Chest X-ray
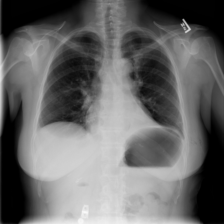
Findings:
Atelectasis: positive
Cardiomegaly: negative
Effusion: negative
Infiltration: negative
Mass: negative
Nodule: negative
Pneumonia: negative
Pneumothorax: positive
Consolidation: negative
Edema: negative
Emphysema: negative
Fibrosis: negative
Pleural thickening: negative
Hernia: negative